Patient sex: M
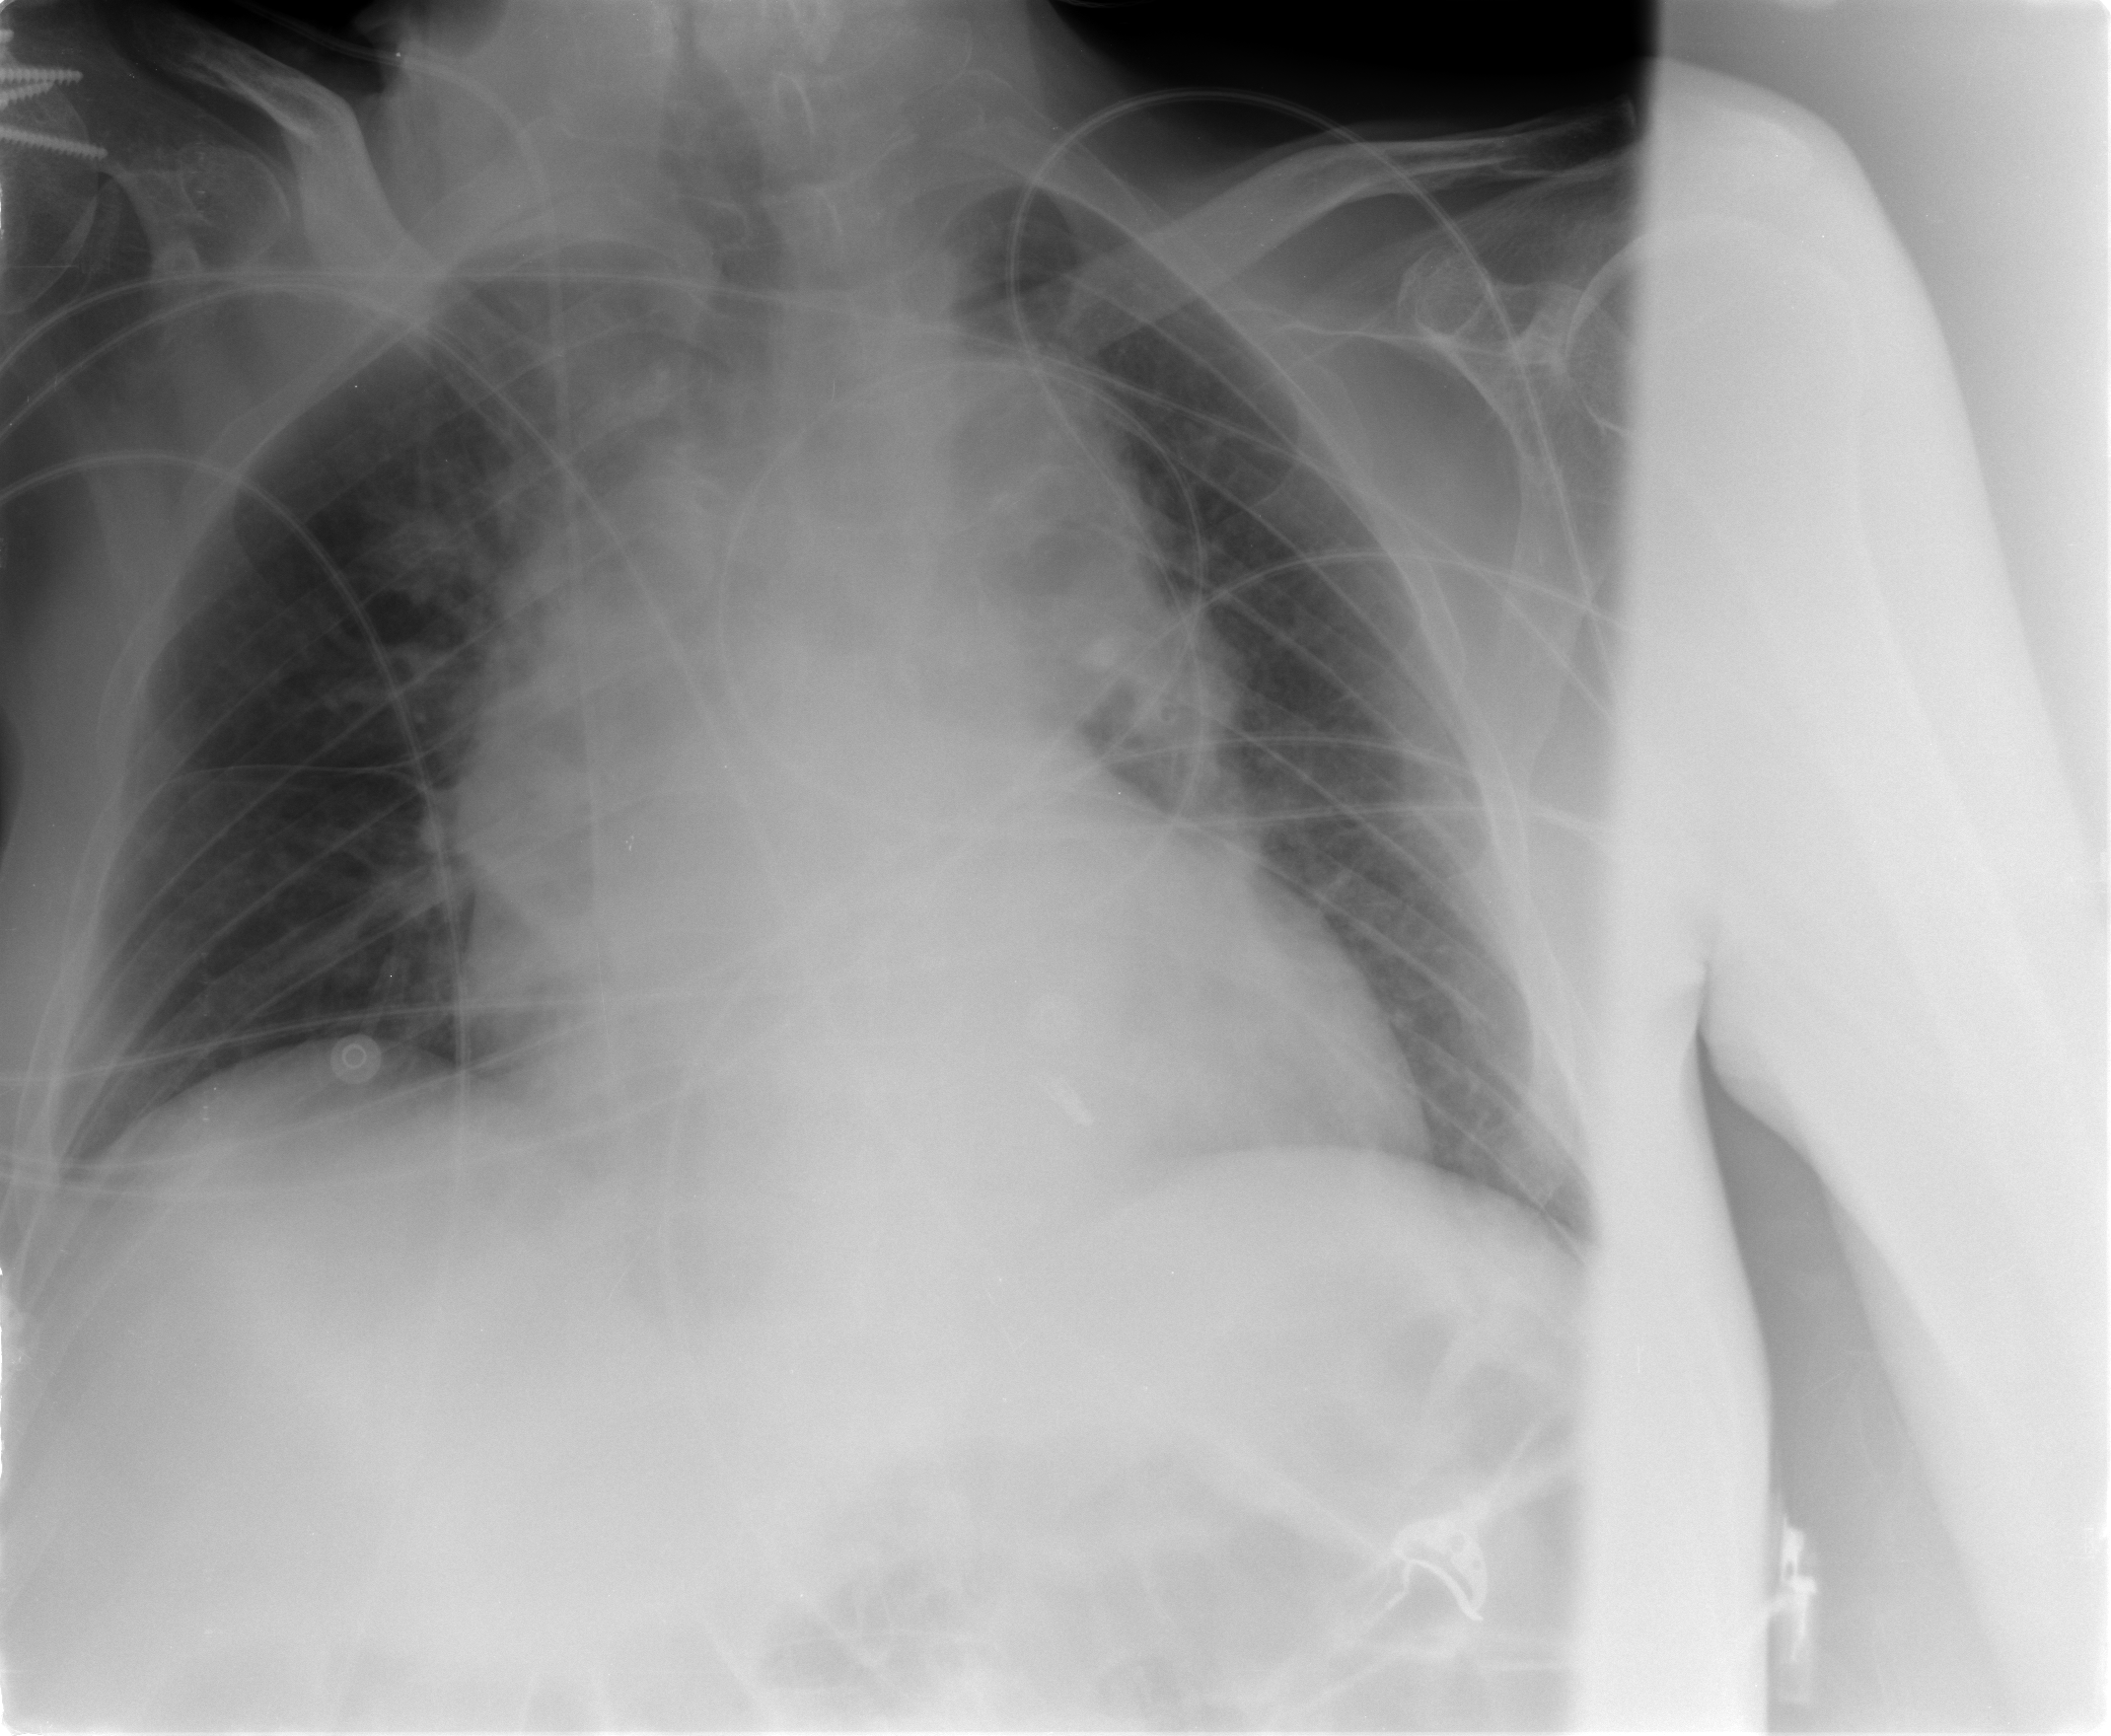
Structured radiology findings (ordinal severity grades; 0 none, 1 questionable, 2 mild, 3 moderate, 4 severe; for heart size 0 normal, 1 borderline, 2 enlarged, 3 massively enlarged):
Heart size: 2
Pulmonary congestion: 2
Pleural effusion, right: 2
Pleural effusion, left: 0
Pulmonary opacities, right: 0
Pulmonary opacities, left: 0
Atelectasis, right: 0
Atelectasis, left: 0